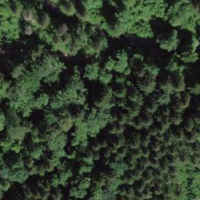
EUNIS habitat code: 44
Species observed at this site:
Aruncus dioicus